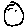
Label: moon